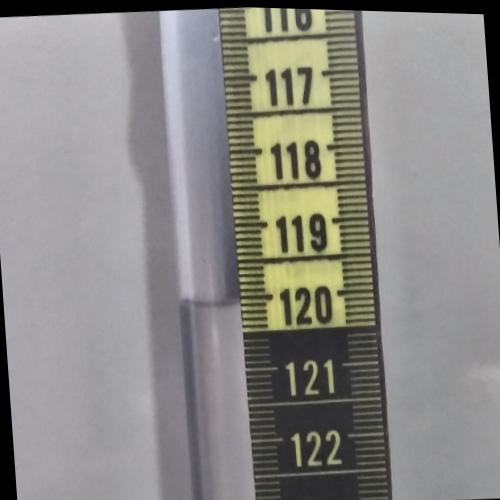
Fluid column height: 120.1 cm